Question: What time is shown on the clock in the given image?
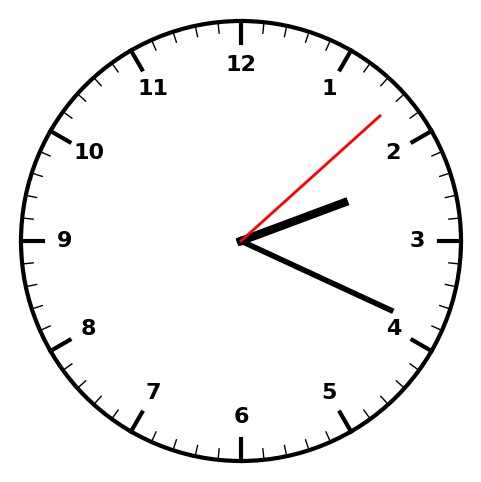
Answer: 02:19:08